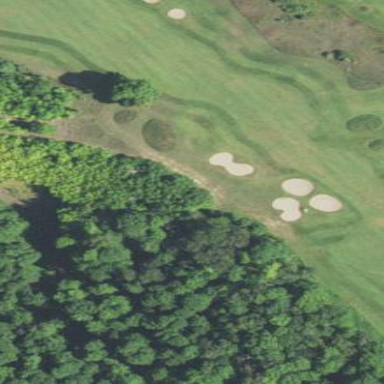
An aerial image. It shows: Grassy area designated as golf fairway.